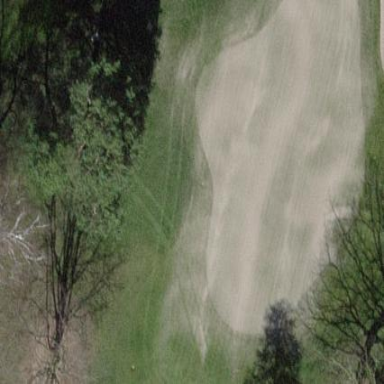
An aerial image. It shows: Golf green.